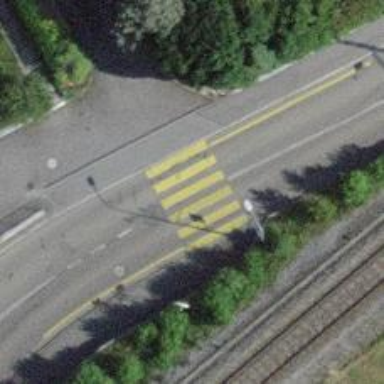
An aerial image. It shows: Pedestrian crossing with zebra markings on the footway.